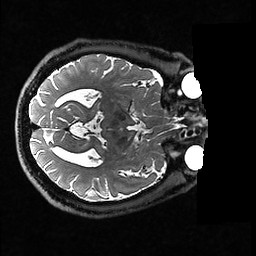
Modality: T2w
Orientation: axial
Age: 63
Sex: male
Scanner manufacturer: ge
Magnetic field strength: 3 T
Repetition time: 3.202 s
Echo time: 0.06034 s